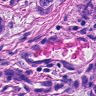
Metastatic tissue present: yes